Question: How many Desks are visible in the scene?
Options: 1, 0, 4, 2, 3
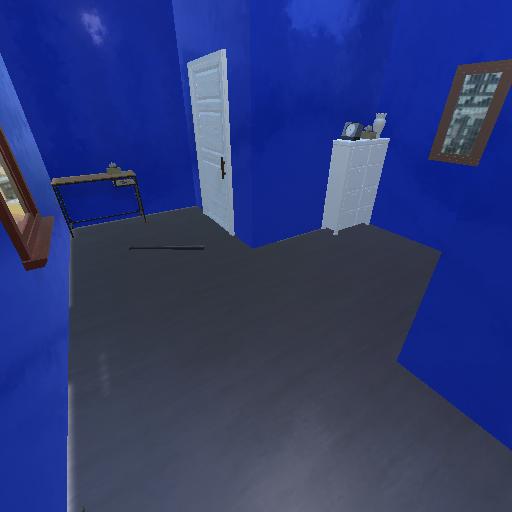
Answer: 1